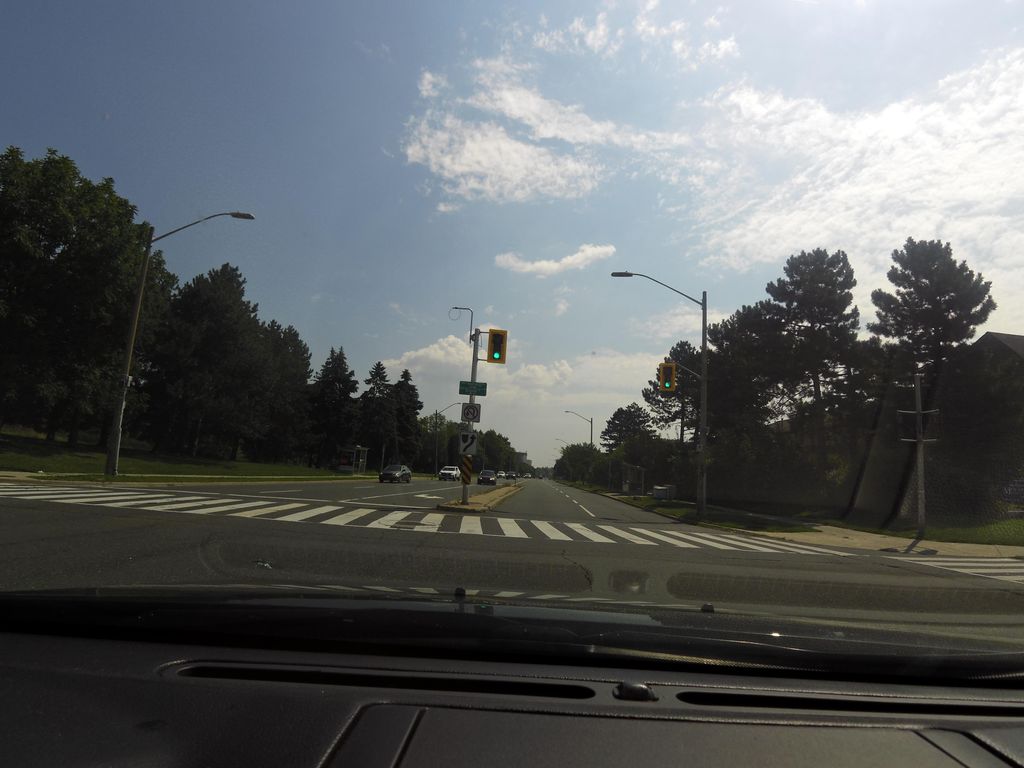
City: hamilton